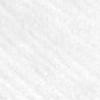
Label: no_change